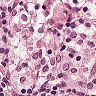
Metastatic tissue present: no